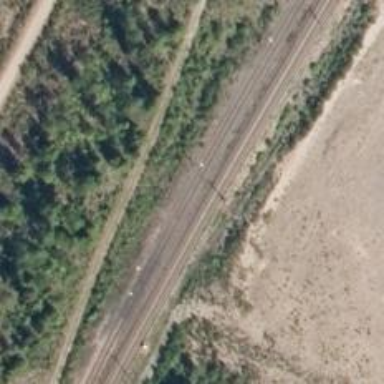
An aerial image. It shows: Railway siding with rails.